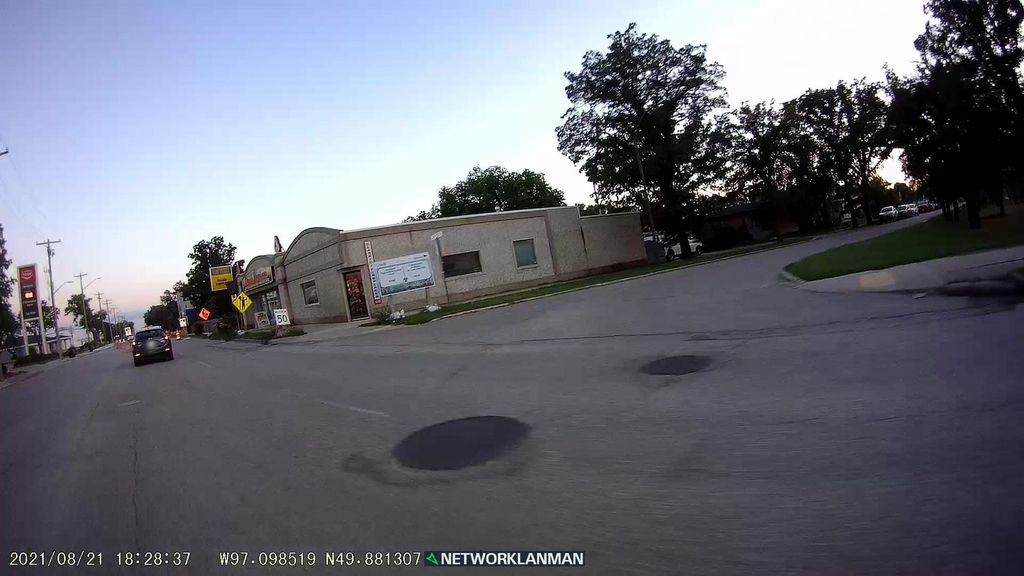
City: winnipeg